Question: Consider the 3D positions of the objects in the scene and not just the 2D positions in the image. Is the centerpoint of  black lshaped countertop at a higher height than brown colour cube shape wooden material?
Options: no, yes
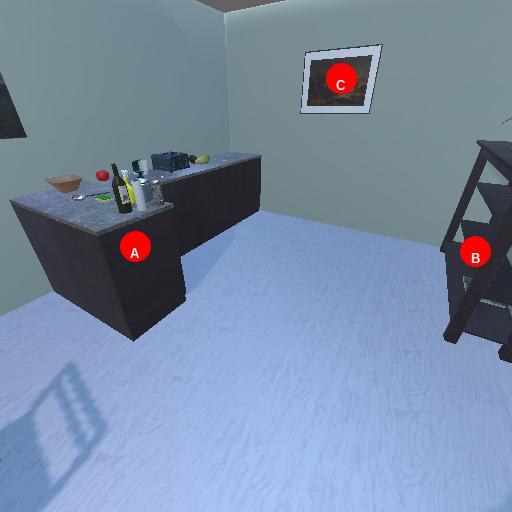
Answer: no